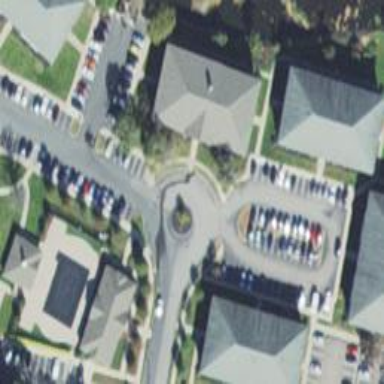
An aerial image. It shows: Residential road with asphalt surface leading to roundabout.